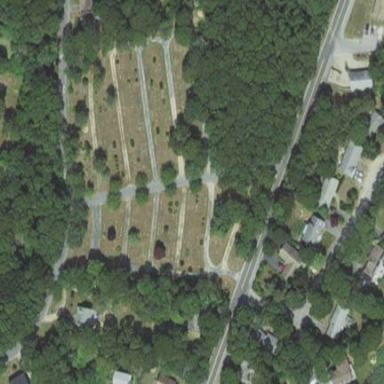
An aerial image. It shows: Cemetery.